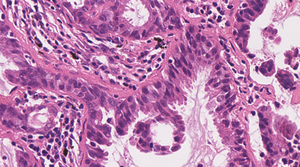
Tumor epithelial tissue: yes
Tumor-associated stroma tissue: yes
Normal tissue: no